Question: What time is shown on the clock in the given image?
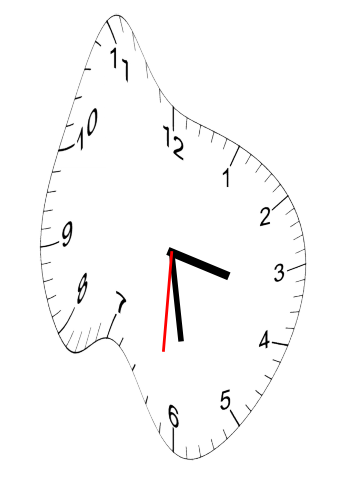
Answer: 03:28:31